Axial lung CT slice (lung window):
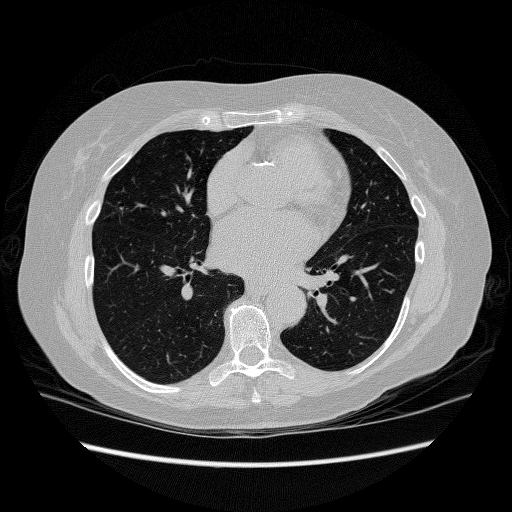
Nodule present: no